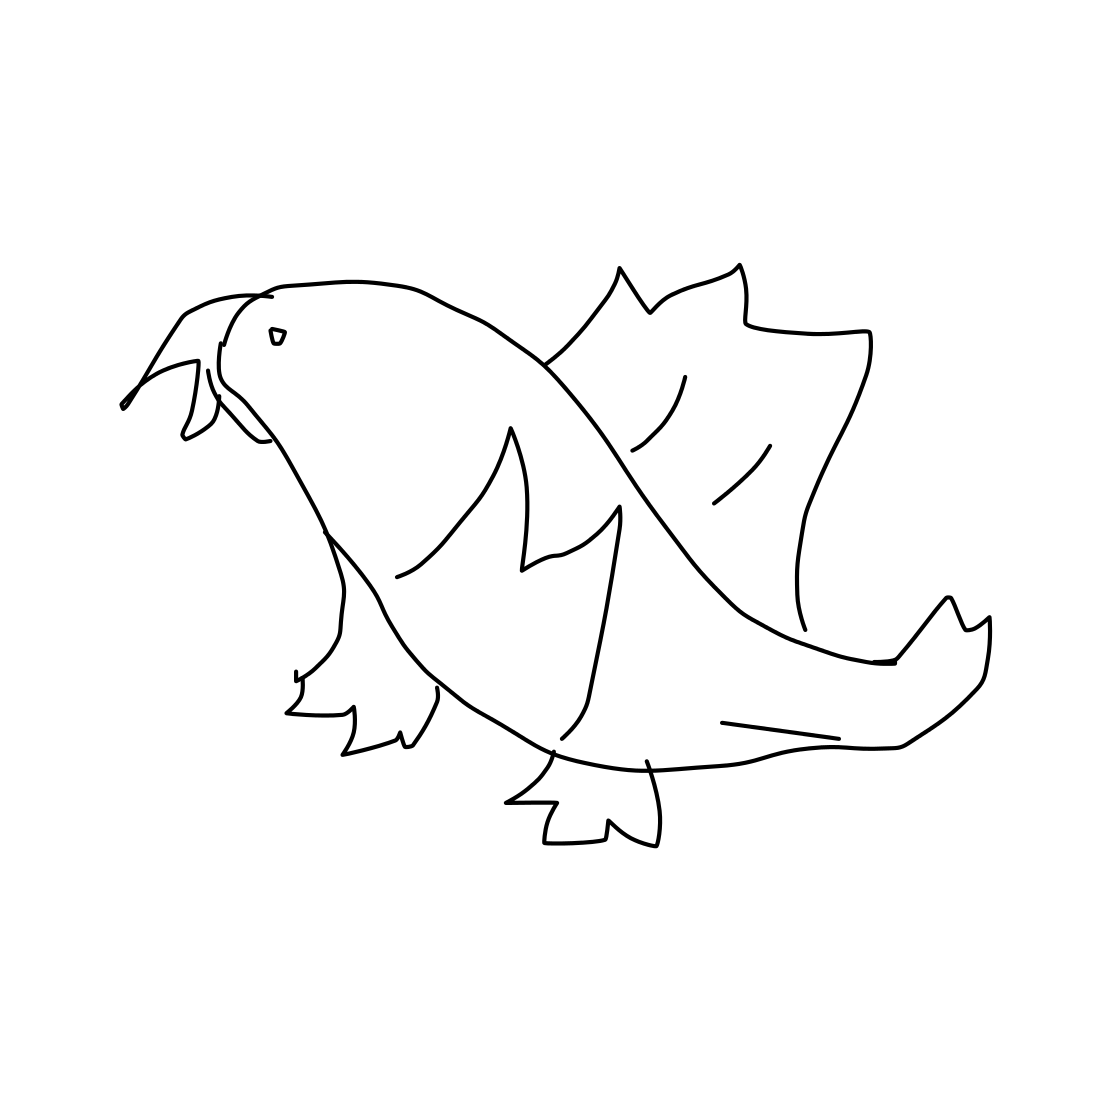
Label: dragon